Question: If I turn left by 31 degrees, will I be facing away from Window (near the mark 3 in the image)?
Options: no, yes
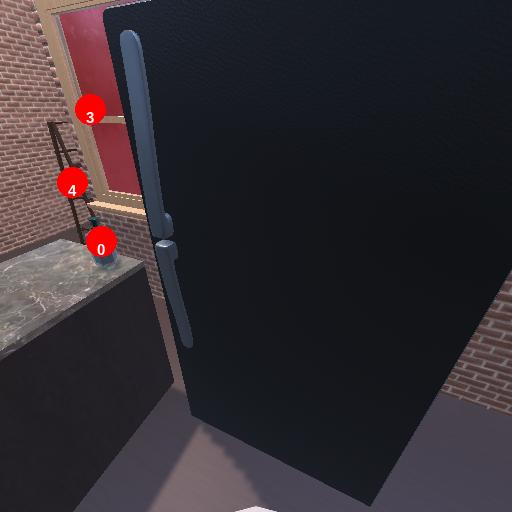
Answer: no